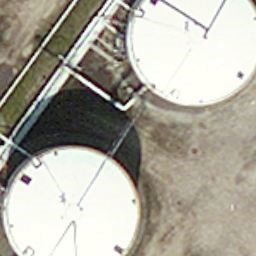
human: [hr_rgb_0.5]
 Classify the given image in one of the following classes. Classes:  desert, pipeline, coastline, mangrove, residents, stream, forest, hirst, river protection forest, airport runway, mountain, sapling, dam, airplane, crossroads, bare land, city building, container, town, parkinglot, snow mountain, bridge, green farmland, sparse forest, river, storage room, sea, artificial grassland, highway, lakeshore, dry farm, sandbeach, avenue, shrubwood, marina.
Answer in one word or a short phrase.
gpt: storage room